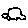
Label: car